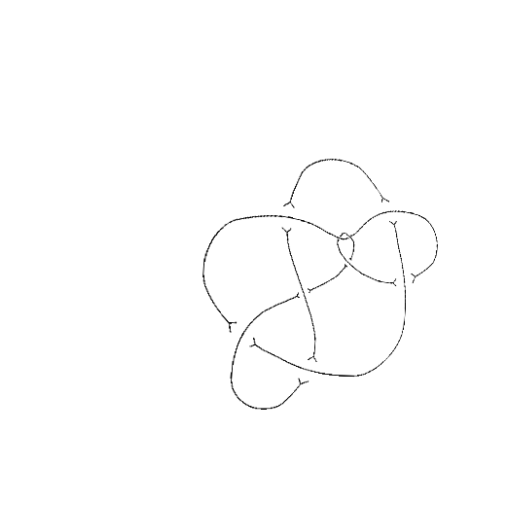
Crossing number: 9